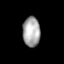
Tissue: skin
Cell type: Epithelial cells
Senescence score: 0.9143
Nuclear area (px): 508
Mean DAPI intensity: 168.244